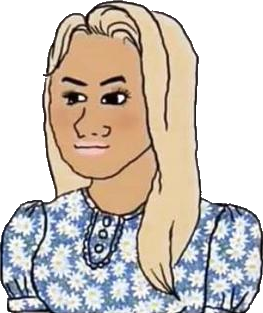
Label: 5_Trad_Wife